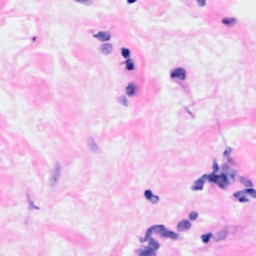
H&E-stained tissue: Breast